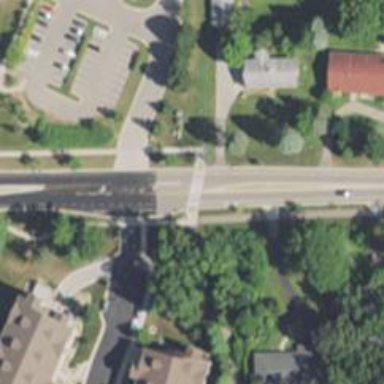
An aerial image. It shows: Asphalt footway with uncontrolled crossing.